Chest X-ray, PA view. Patient: 60 years old, sex F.
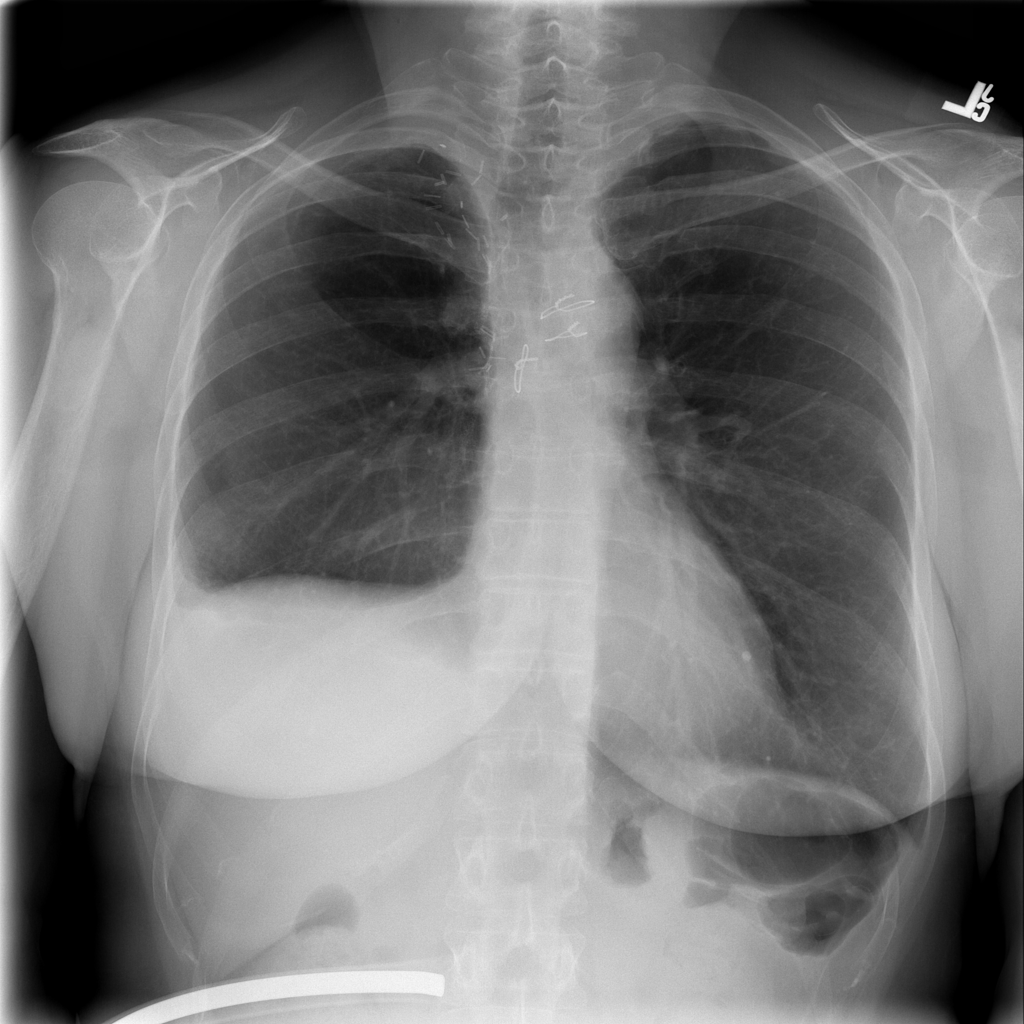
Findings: Fibrosis